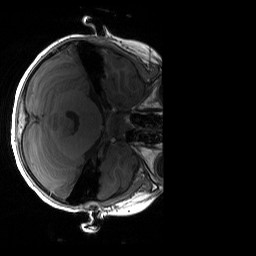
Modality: T1w
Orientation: axial
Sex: female
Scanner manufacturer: siemens
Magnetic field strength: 3 T
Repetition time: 1.9 s
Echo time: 0.00243 s